Question: I can successfully create a Post in ActiveAdmin, and I can successfully upload an image to go with it. Now, my issue is that while the "Post#show" action will tell me the path to the image, I would like that to also be a link. I'm including a picture of what I'm talking about for clarity below.

In the very bottom field, it's clear that the image was successfully uploaded. ActiveAdmin even tells me where to find it, but the path it gives me is simple text. I would like it to be a link to that picture instead. Is there an easy '_path' function that I'm forgetting?
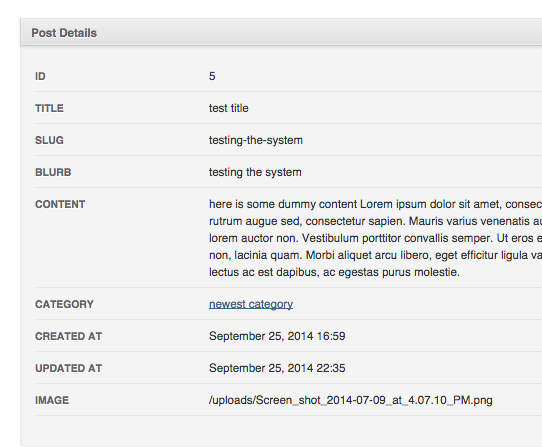
Answer: The simplest way to achieve that is cutomizing your show page for Post model. It is also described in the official ActiveAdmin document of <URL>
'''
ActiveAdmin.register Post do
show do
attributes_table_for resource do
row :id
row :title
row :slug
# ...
row :image do
span link_to(resource.image.path, resource.image)
span img(src: resource.image.path)
end
end
end
end
'''
The other approach I think is possible is to extend ActiveAdmin's default <URL> to handle your image attribute.